Question: I am receiving a couple of non-critical error messages when using YouTube's Player API inside of a Google Chrome Extension under v2.
I have the following definitions in my content_security_policy:
'''
"content_security_policy":
"script-src 'self' https://www.youtube.com/player_api https://s.ytimg.com/yt/jsbin/www-widgetapi-vfl9Ni0ki.js; object-src 'self'"
'''
The first reference, player_api, has a dependency on the widgetapi. This is clear if you navigate to the player_api url and look at its contents:
'''
if (!window['YT']) {var YT = {};}if (!YT.Player) {(function(){var s = 'https:' + '//s.ytimg.com/yt/jsbin/www-widgetapi-vflU5wlSl.js';var a = document.createElement('script');a.src = s;a.async = true;var b = document.getElementsByTagName('script')[0];b.parentNode.insertBefore(a, b);YT.embed_template = "<iframe width="425" height="344" src="" frameborder="0" allowfullscreen><\/iframe>";})();}
'''
That's all well and good. My content security policy works and YouTube videos load successfully. However, behind the scenes, I see a lot of warnings:

It is my understanding that the message "Unsafe JavaScript attempt to access frame with URL..." is unable to be removed or hidden. If anyone knows of a way to suppress this message, I would be very interested!
I do not have any understanding about the "Unable to post message to ..." error, though. A quick Google turns up a few people experiencing similiar issues, but I did not see any resolution. The widgetAPI is all minified -- making it hard to see what's actually going on.
Am I supposed to be receiving these errors? Is there a way to alleviate the errors? Or even suppress them (since they don't seem to actually break anything)?
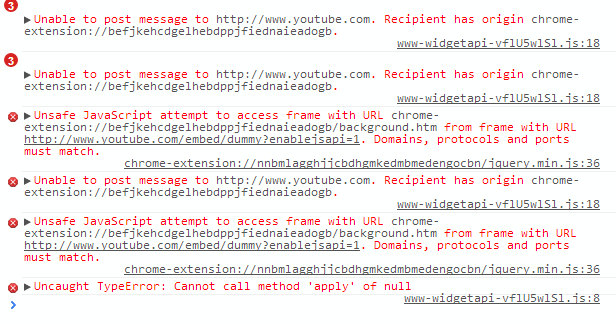
Answer: Unable to post message to <URL>.ready.
Uncaught TypeError: Cannot call method 'apply' of null is resolved by providing functions for onReady, onStateChange, and onError. You cannot provide null for one of these callbacks.